Question: I am tried to design UI as shown below image. Here I want to design two textViews and three imageViews as shown here.

I tried this but after passing data to textViews dynamically it showing wrongly (overriding one text on another text)
This is my code:
'''
<?xml version="1.0" encoding="utf-8"?>
<RelativeLayout xmlns:android="http://schemas.android.com/apk/res/android"
android:layout_width="wrap_content"
android:layout_height="90dip"
android:orientation="horizontal"
android:padding="5dip" >
<!-- ListRow Left side navigation_image image -->
<LinearLayout
android:id="@+id/navigation_image"
android:layout_width="wrap_content"
android:layout_height="wrap_content"
android:layout_alignParentLeft="true"
android:layout_marginRight="5dip"
android:padding="3dip" >
<ImageView
android:id="@+id/navigation_marker_image_view"
android:layout_width="30dip"
android:layout_height="30dip"
android:contentDescription="@string/navigation_image"
android:clickable="true"
android:focusable="false"
android:src="@drawable/navigation_marker" />
</LinearLayout>
<TextView
android:id="@+id/address_text_view"
android:layout_width="wrap_content"
android:layout_height="wrap_content"
android:layout_above="@+id/share_image_view"
android:layout_alignParentRight="true"
android:layout_below="@+id/date_time_text_view"
android:layout_toRightOf="@+id/navigation_image"
android:textSize="12sp" />
<TextView
android:id="@+id/date_time_text_view"
android:layout_width="wrap_content"
android:layout_height="wrap_content"
android:layout_alignLeft="@+id/address_text_view"
android:layout_alignParentRight="true"
android:textStyle="bold"
android:typeface="sans" />
<ImageView
android:id="@+id/share_image_view"
android:layout_width="25dip"
android:layout_height="25dip"
android:layout_alignTop="@+id/favourite_image_view"
android:layout_marginLeft="50dp"
android:layout_toRightOf="@+id/favourite_image_view"
android:contentDescription="@string/share_image"
android:clickable="true"
android:focusable="false"
android:src="@drawable/share" />
<ImageView
android:id="@+id/edit_image_view"
android:layout_width="25dip"
android:layout_height="25dip"
android:layout_alignLeft="@+id/address_text_view"
android:layout_alignParentBottom="true"
android:layout_marginLeft="29dp"
android:contentDescription="@string/edit_buttonon_image"
android:clickable="true"
android:focusable="false"
android:src="@drawable/edit" />
<ImageView
android:id="@+id/favourite_image_view"
android:layout_width="25dip"
android:layout_height="25dip"
android:layout_alignTop="@+id/edit_image_view"
android:layout_marginLeft="48dp"
android:layout_toRightOf="@+id/edit_image_view"
android:contentDescription="@string/favarouite_image"
android:clickable="true"
android:focusable="false"
android:src="@drawable/favourite" />
</RelativeLayout>
'''
How to get corrrect design as shown above, which should work properly.
Thanks in advance..
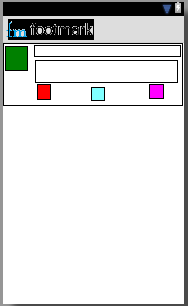
Answer: I believe the 'TextView' issues are arising from that 90dip height, the RelativeLayout is trying to put everything in there but doesn't have enough space and is ending up overlaying views.
Changing it to 'wrap_content' should fix it. Unless you absolutely know that a fixed is going to big enough, don't use one.
Of course the above will cause the 'ImageView's to be pushed to the bottom, so remove from the 'edit_image_view'
'''
android:layout_alignParentBottom="true"
'''
and adding this to the 'edit_image_view'
'''
android:layout_below="@+id/address_text_view"
'''
but then you'll need to remove this from 'address_text_view' to avoid the circular dependency
'''
android:layout_above="@+id/share_image_view"
'''
edit for clarity
Your relative layout
'''
<RelativeLayout xmlns:android="http://schemas.android.com/apk/res/android"
android:layout_width="wrap_content"
android:layout_height="90dip" <-- change to wrap_content
android:orientation="horizontal"
android:padding="5dip" >
<!-- ListRow Left side navigation_image image -->
<LinearLayout
android:id="@+id/navigation_image"
android:layout_width="wrap_content"
android:layout_height="wrap_content"
android:layout_alignParentLeft="true"
android:layout_marginRight="5dip"
android:padding="3dip" >
<ImageView
android:id="@+id/navigation_marker_image_view"
android:layout_width="30dip"
android:layout_height="30dip"
android:contentDescription="@string/navigation_image"
android:clickable="true"
android:focusable="false"
android:src="@drawable/navigation_marker" />
</LinearLayout>
<TextView
android:id="@+id/address_text_view"
android:layout_width="wrap_content"
android:layout_height="wrap_content"
android:layout_above="@+id/share_image_view" <-- remove this
android:layout_alignParentRight="true"
android:layout_below="@+id/date_time_text_view"
android:layout_toRightOf="@+id/navigation_image"
android:textSize="12sp" />
<TextView
android:id="@+id/date_time_text_view"
android:layout_width="wrap_content"
android:layout_height="wrap_content"
android:layout_alignLeft="@+id/address_text_view"
android:layout_alignParentRight="true"
android:textStyle="bold"
android:typeface="sans" />
<ImageView
android:id="@+id/share_image_view"
android:layout_width="25dip"
android:layout_height="25dip"
android:layout_alignTop="@+id/favourite_image_view"
android:layout_marginLeft="50dp"
android:layout_toRightOf="@+id/favourite_image_view"
android:contentDescription="@string/share_image"
android:clickable="true"
android:focusable="false"
android:src="@drawable/share" />
<ImageView
android:id="@+id/edit_image_view"
android:layout_width="25dip"
android:layout_height="25dip"
android:layout_alignLeft="@+id/address_text_view"
android:layout_alignParentBottom="true" <-- remove this
android:layout_below="@+id/address_text_view" <-- add this
android:layout_marginLeft="29dp"
android:contentDescription="@string/edit_buttonon_image"
android:clickable="true"
android:focusable="false"
android:src="@drawable/edit" />
<ImageView
android:id="@+id/favourite_image_view"
android:layout_width="25dip"
android:layout_height="25dip"
android:layout_alignTop="@+id/edit_image_view"
android:layout_marginLeft="48dp"
android:layout_toRightOf="@+id/edit_image_view"
android:contentDescription="@string/favarouite_image"
android:clickable="true"
android:focusable="false"
android:src="@drawable/favourite" />
</RelativeLayout>
'''